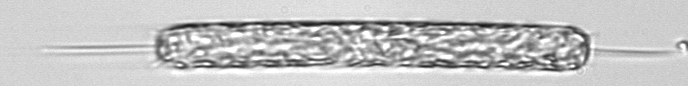
Label: Ditylum_brightwellii